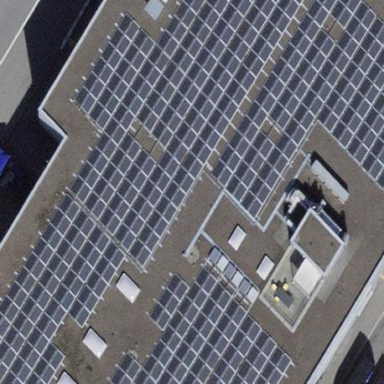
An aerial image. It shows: Solar power generator.